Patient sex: F
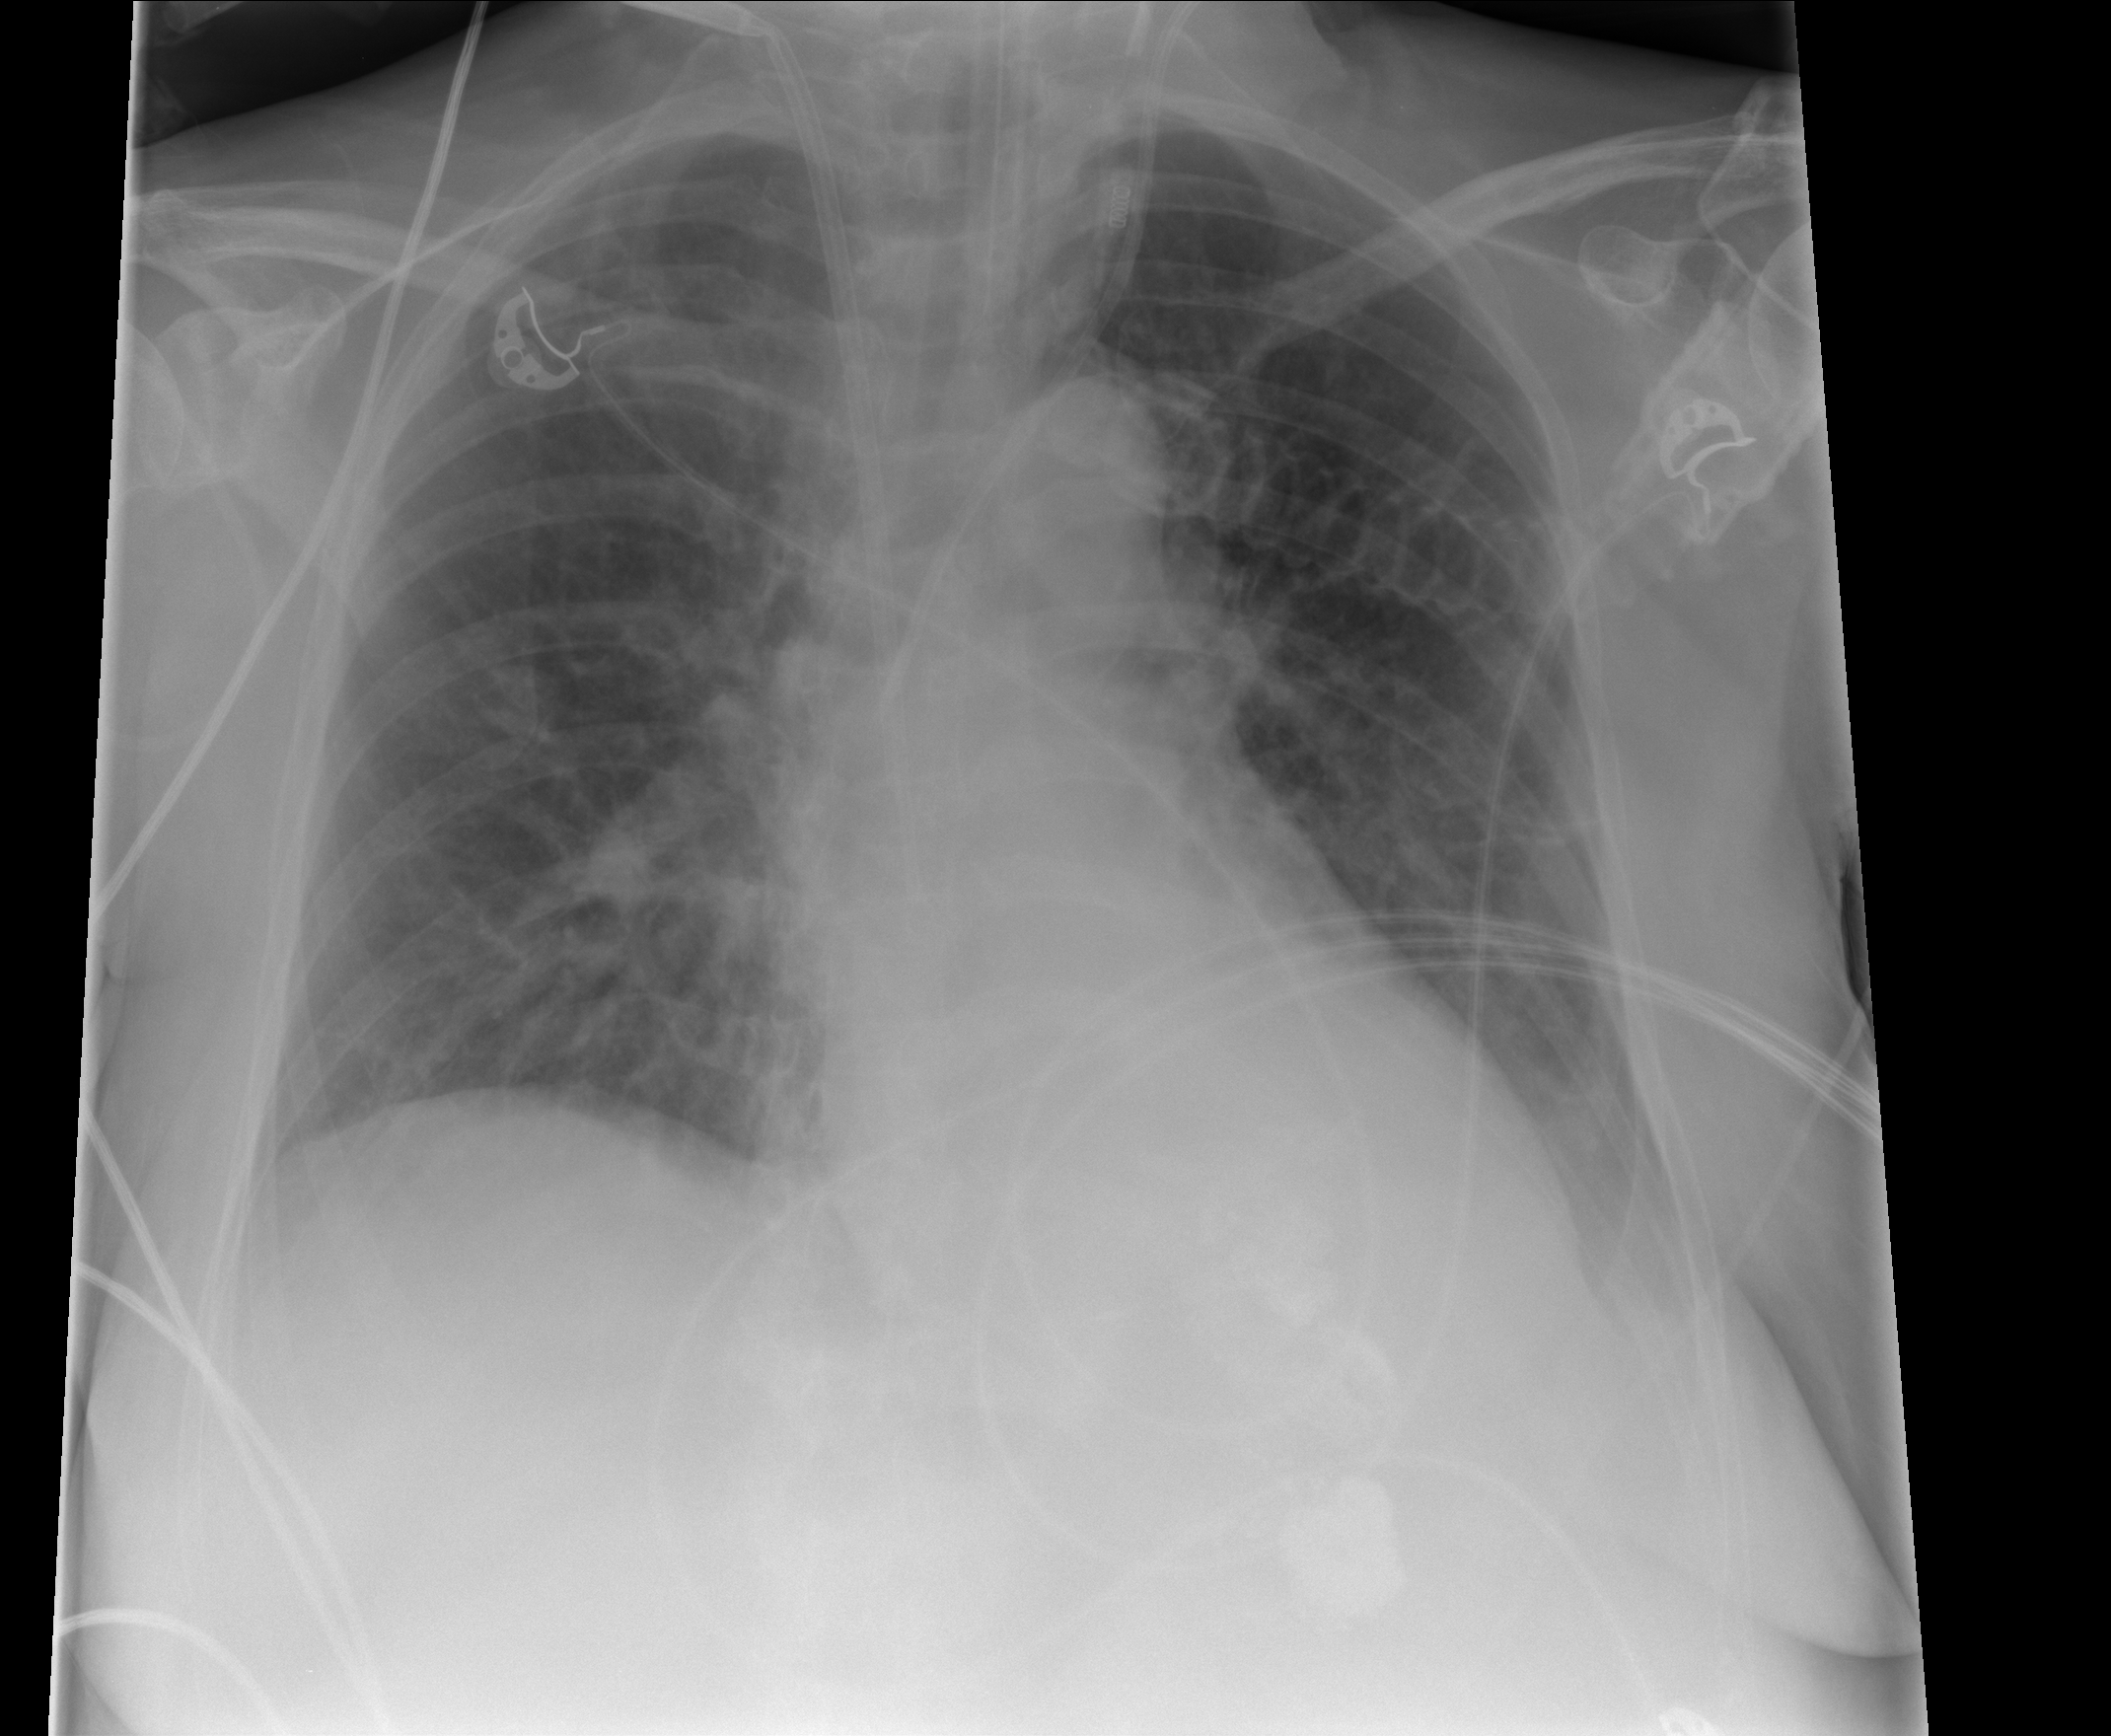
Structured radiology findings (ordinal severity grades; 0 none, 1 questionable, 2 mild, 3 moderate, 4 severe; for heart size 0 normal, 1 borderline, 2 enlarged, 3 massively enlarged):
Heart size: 0
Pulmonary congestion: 2
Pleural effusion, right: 0
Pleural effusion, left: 2
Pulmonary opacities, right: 0
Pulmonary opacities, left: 0
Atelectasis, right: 2
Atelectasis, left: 2